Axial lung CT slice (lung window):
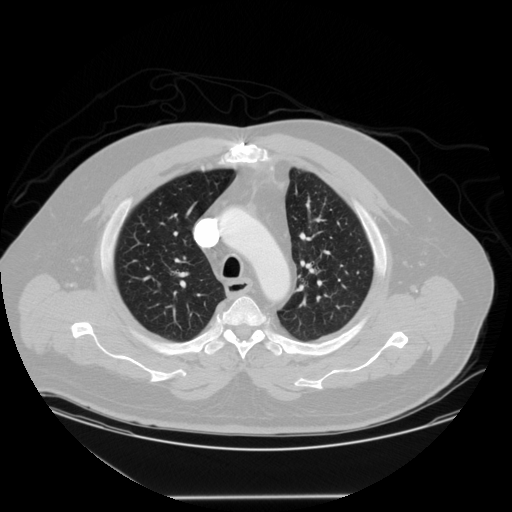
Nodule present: no